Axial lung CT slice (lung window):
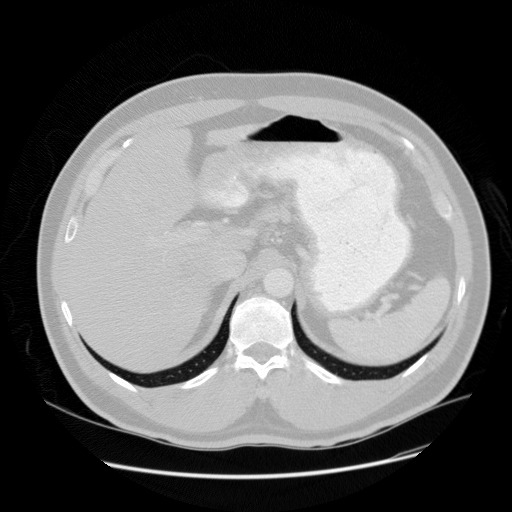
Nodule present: no